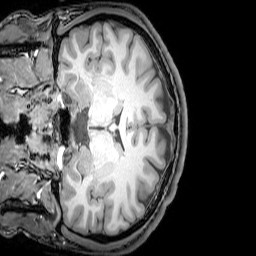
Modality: T1w
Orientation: coronal
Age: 20
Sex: male
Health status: healthy
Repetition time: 0.081 s
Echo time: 0.037 s